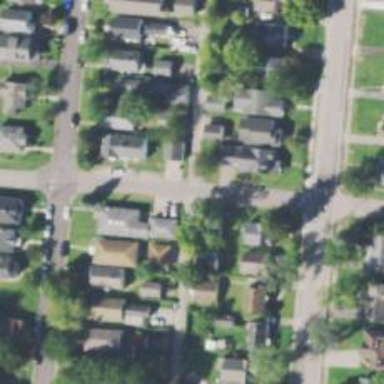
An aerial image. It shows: Alley classified as service road.